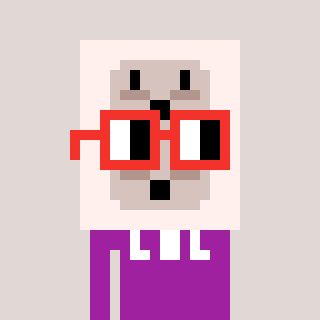
a pixel art character with square red glasses, a outlet-shaped head and a magenta-colored body on a warm background